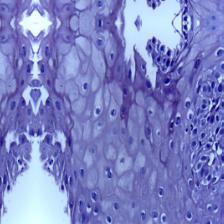
Diagnosis: Normal